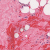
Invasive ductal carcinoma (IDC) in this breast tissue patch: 0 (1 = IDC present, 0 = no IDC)